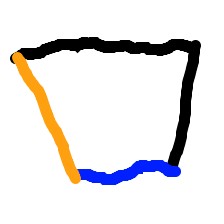
Shape: trapezoid